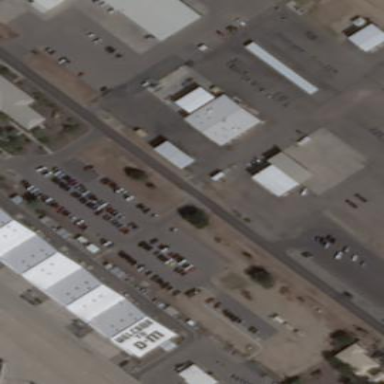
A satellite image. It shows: Parking area.